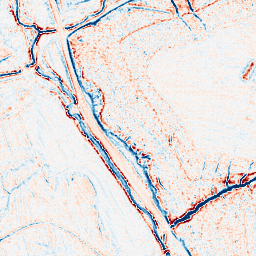
Category: multiscale
Decomposition family: dog_multiscale
Decomposition parameters: sigma_ratio: 1.4
n_scales: 3
base_sigma: 0.5
Upsampling method: sinc_blackman
Upsampling parameters: scale: 8
kernel_size: 16
Upsampling scale: 8